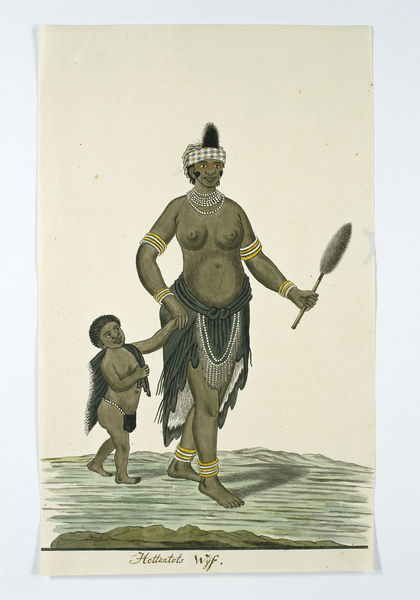
Titel: Hottentotvrouw met een kind en de staart van een jakhals, naar rechts
Künstler: Robert Jacob Gordon
Standort: Amsterdam
Institution: Rijksmuseum
Schlagwörter: akt, feder, lendenschurz, schurz, wasser, aquarell, grün, braun, busen, frau, pastell, schmuck, zeichnung, kleidung, knoten, kind, personen, perlen, zwei, afrika, grafik, wedel, perlenkette, afrikanerin, neger, armreif, armreifen, afrikaner, fußkette, wilde, südamerika, coloration, truban, eingeborene, expedition, südamerikaner, fender, hottentotten, zu fuss